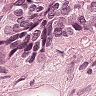
Metastatic tissue present: yes